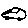
Label: car